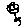
Label: flower